Question: I'm having problems to find enough information to figure out what's missing on my published Silverlight application.
Running the applicaton locally (but with the db connectionstring to the "live" database), everything is running fine.
However, when I try to run at the published remote site it fails. It seems to be related to the db connection, but I don't get any detailed error from the server.
I've added a "debug" code at RIA service completed method
'''
if (myLoadOperation.HasError)
{
MessageBox.Show(myLoadOperation.Error.Message);
MessageBox.Show(myLoadOperation.Error.InnerException.ToString());
}
'''
The messagebox displays:
Load operation fail for the query 'GetData'. The remote server returned an error : NotFound
What is not found??!?
Additional information I get from JIT Debugger (VS2010)
NotFound. at System.ServiceModel.DomainServices.Client.OperationBase.Complete(Exception error)

I suspect that it might be a dll related to EF or RIA which may be missing on the remote server, but I'm not quite sure how to identify what's wrong. It's a shared hosting environment.
Could it be located to the MySQL provider?
'''
connectionString="metadata=res://*/Model.Model1.csdl|res://*/Model.Model1.ssdl|res://*/Model.Model1.msl;provider=MySql.Data.MySqlClient;provider connection string=&quot;server=xxxxxxxxx;User Id=xxxxxxx;password=xxxxxxxxx;Persist Security Info=True;Allow Zero Datetime=True;Convert Zero Datetime=true;database=xxxxxxxxxx;" providerName="System.Data.EntityClient"
'''
I've uploaded the following dll's to the server's bin folder:
'''
System.ServiceModel.DomainServices.EntityFramework.dll
System.ServiceModel.DomainServices.Hosting.dll
System.ServiceModel.DomainServices.Hosting.OData.dll
System.ServiceModel.DomainServices.Hosting.Server.dll
'''
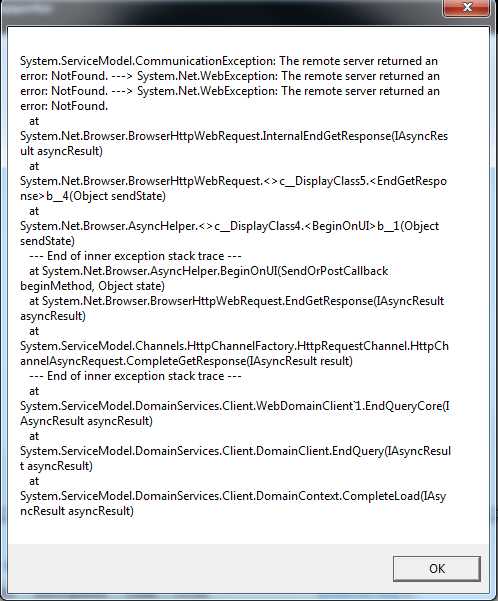
Answer: I found the blog post <URL> to offer several methods of debugging this very generic error message. Using tools like Fiddler and WCF Binary-encoded Message Inspector for Fiddler should give you a better understanding of what the real error message is.